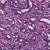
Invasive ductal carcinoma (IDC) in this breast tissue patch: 1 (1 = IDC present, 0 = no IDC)